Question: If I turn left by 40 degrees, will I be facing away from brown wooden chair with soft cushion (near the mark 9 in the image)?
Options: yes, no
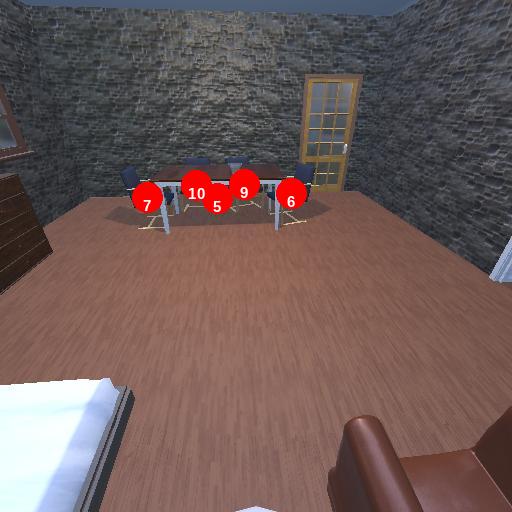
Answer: yes